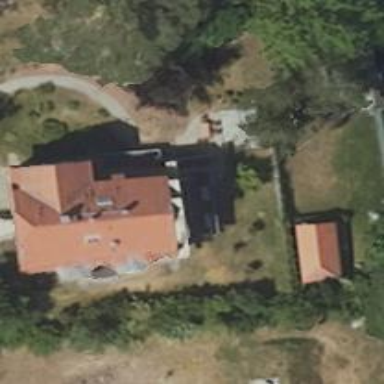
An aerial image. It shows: Detached building.